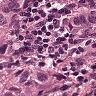
Metastatic tissue present: yes